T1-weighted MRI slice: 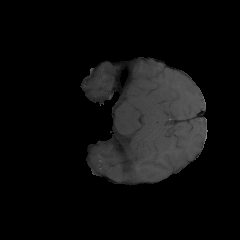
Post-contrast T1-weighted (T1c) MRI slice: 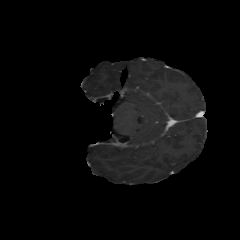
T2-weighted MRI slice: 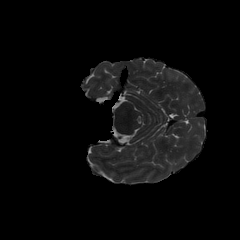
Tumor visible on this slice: no